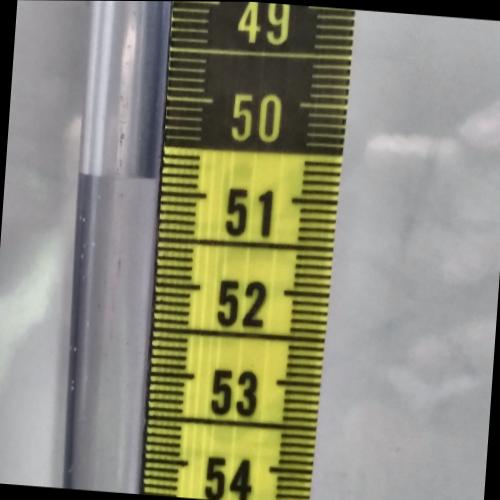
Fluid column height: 50.9 cm